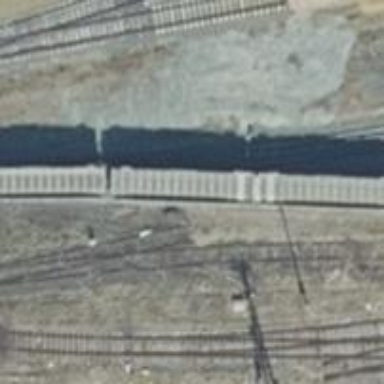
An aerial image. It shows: Railway switch.